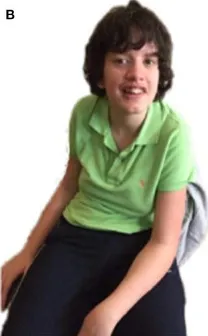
(A) Pedigree of the family.
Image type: radiology (ct)